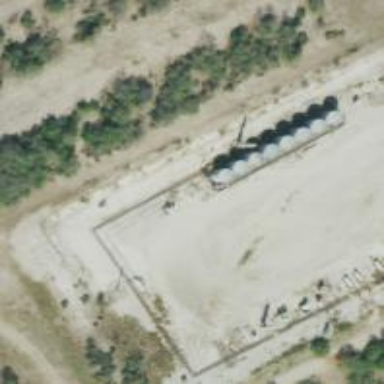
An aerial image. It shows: Storage tank with man-made structure.